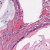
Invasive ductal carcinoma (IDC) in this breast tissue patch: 1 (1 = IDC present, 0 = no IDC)